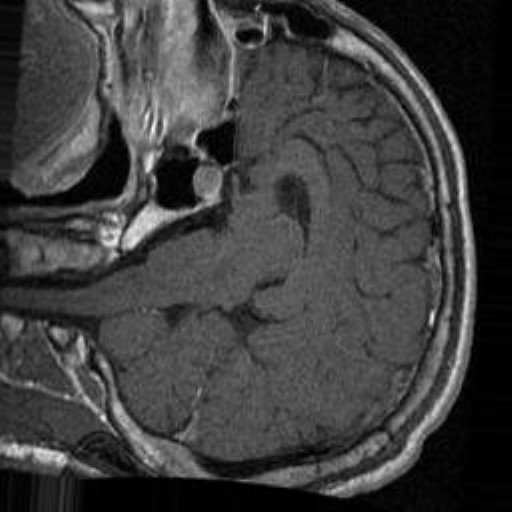
Label: brain_tumor